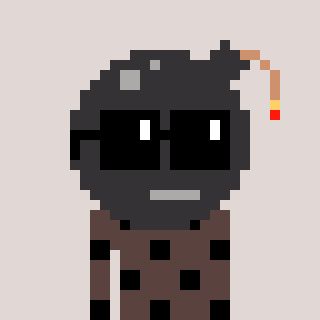
a pixel art character with square black sunglasses, a bomb-shaped head and a darkbrown-colored body on a warm background